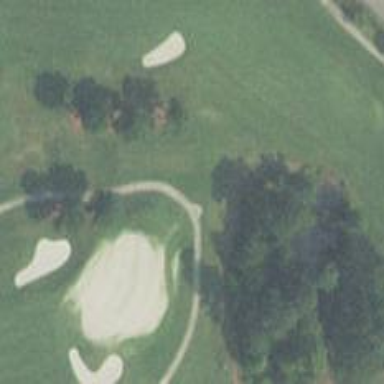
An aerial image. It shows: View of golf hole.